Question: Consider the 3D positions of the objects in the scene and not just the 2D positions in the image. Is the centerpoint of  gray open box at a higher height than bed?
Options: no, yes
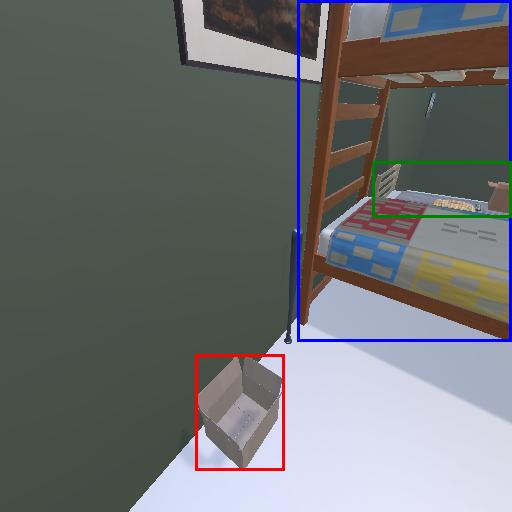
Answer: no